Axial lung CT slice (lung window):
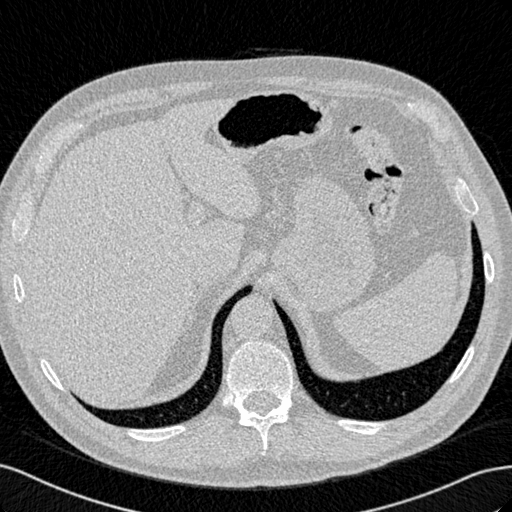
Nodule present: no